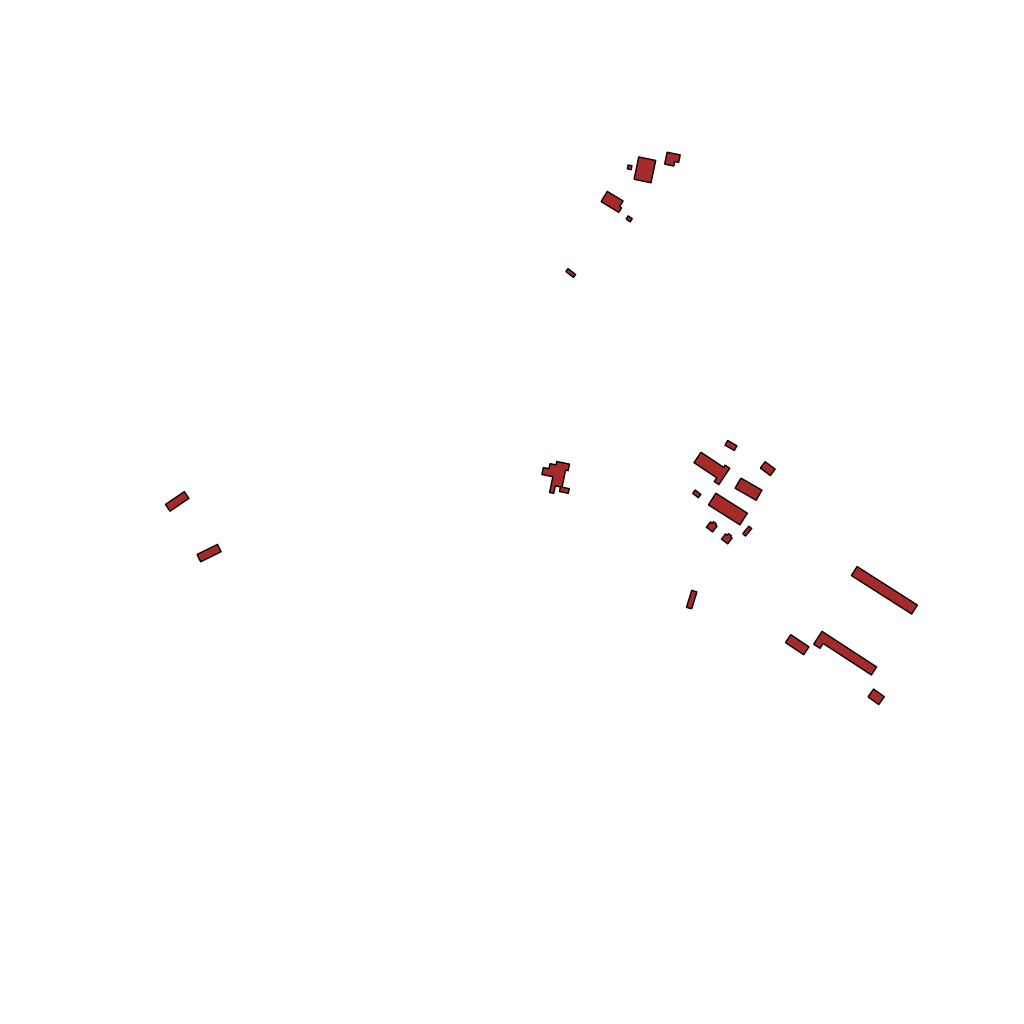
Tags: overhead vector_map, industrial, recreation, special, individual_rise, low_rise, density_1, Facility, 1.0 km²